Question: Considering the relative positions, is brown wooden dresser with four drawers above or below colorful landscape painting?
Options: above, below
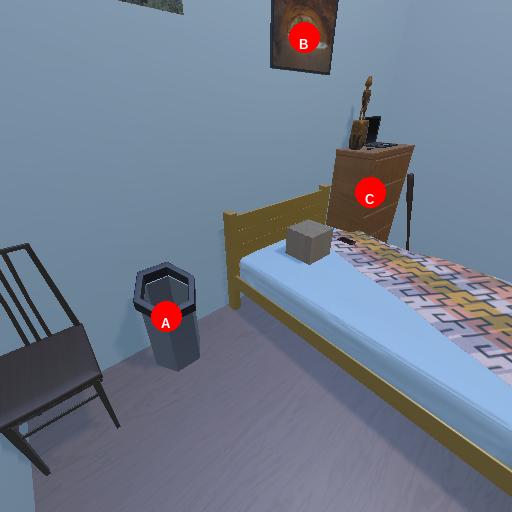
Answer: above